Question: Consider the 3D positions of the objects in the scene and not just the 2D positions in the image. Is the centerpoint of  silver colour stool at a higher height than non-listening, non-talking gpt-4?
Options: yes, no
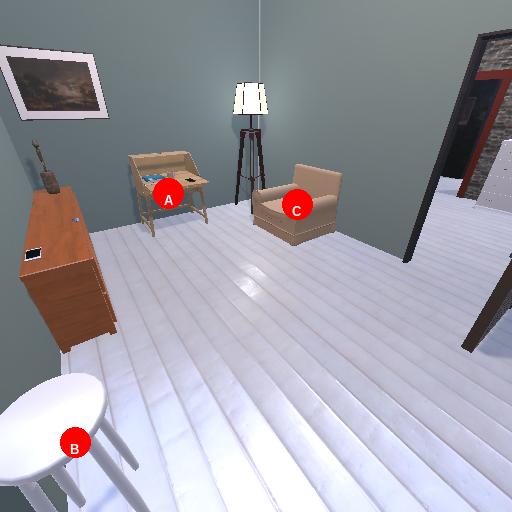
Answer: yes